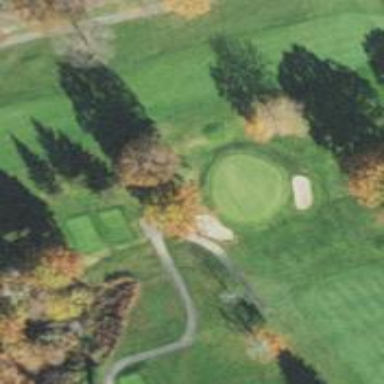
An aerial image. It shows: View of golf hole.